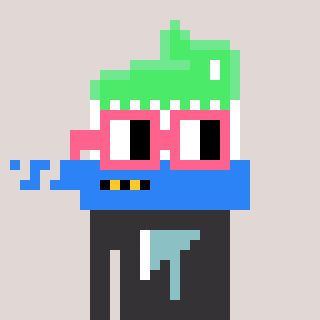
a pixel art character with square pink glasses, a toothbrush-shaped head and a grayscale-colored body on a warm background